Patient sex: F
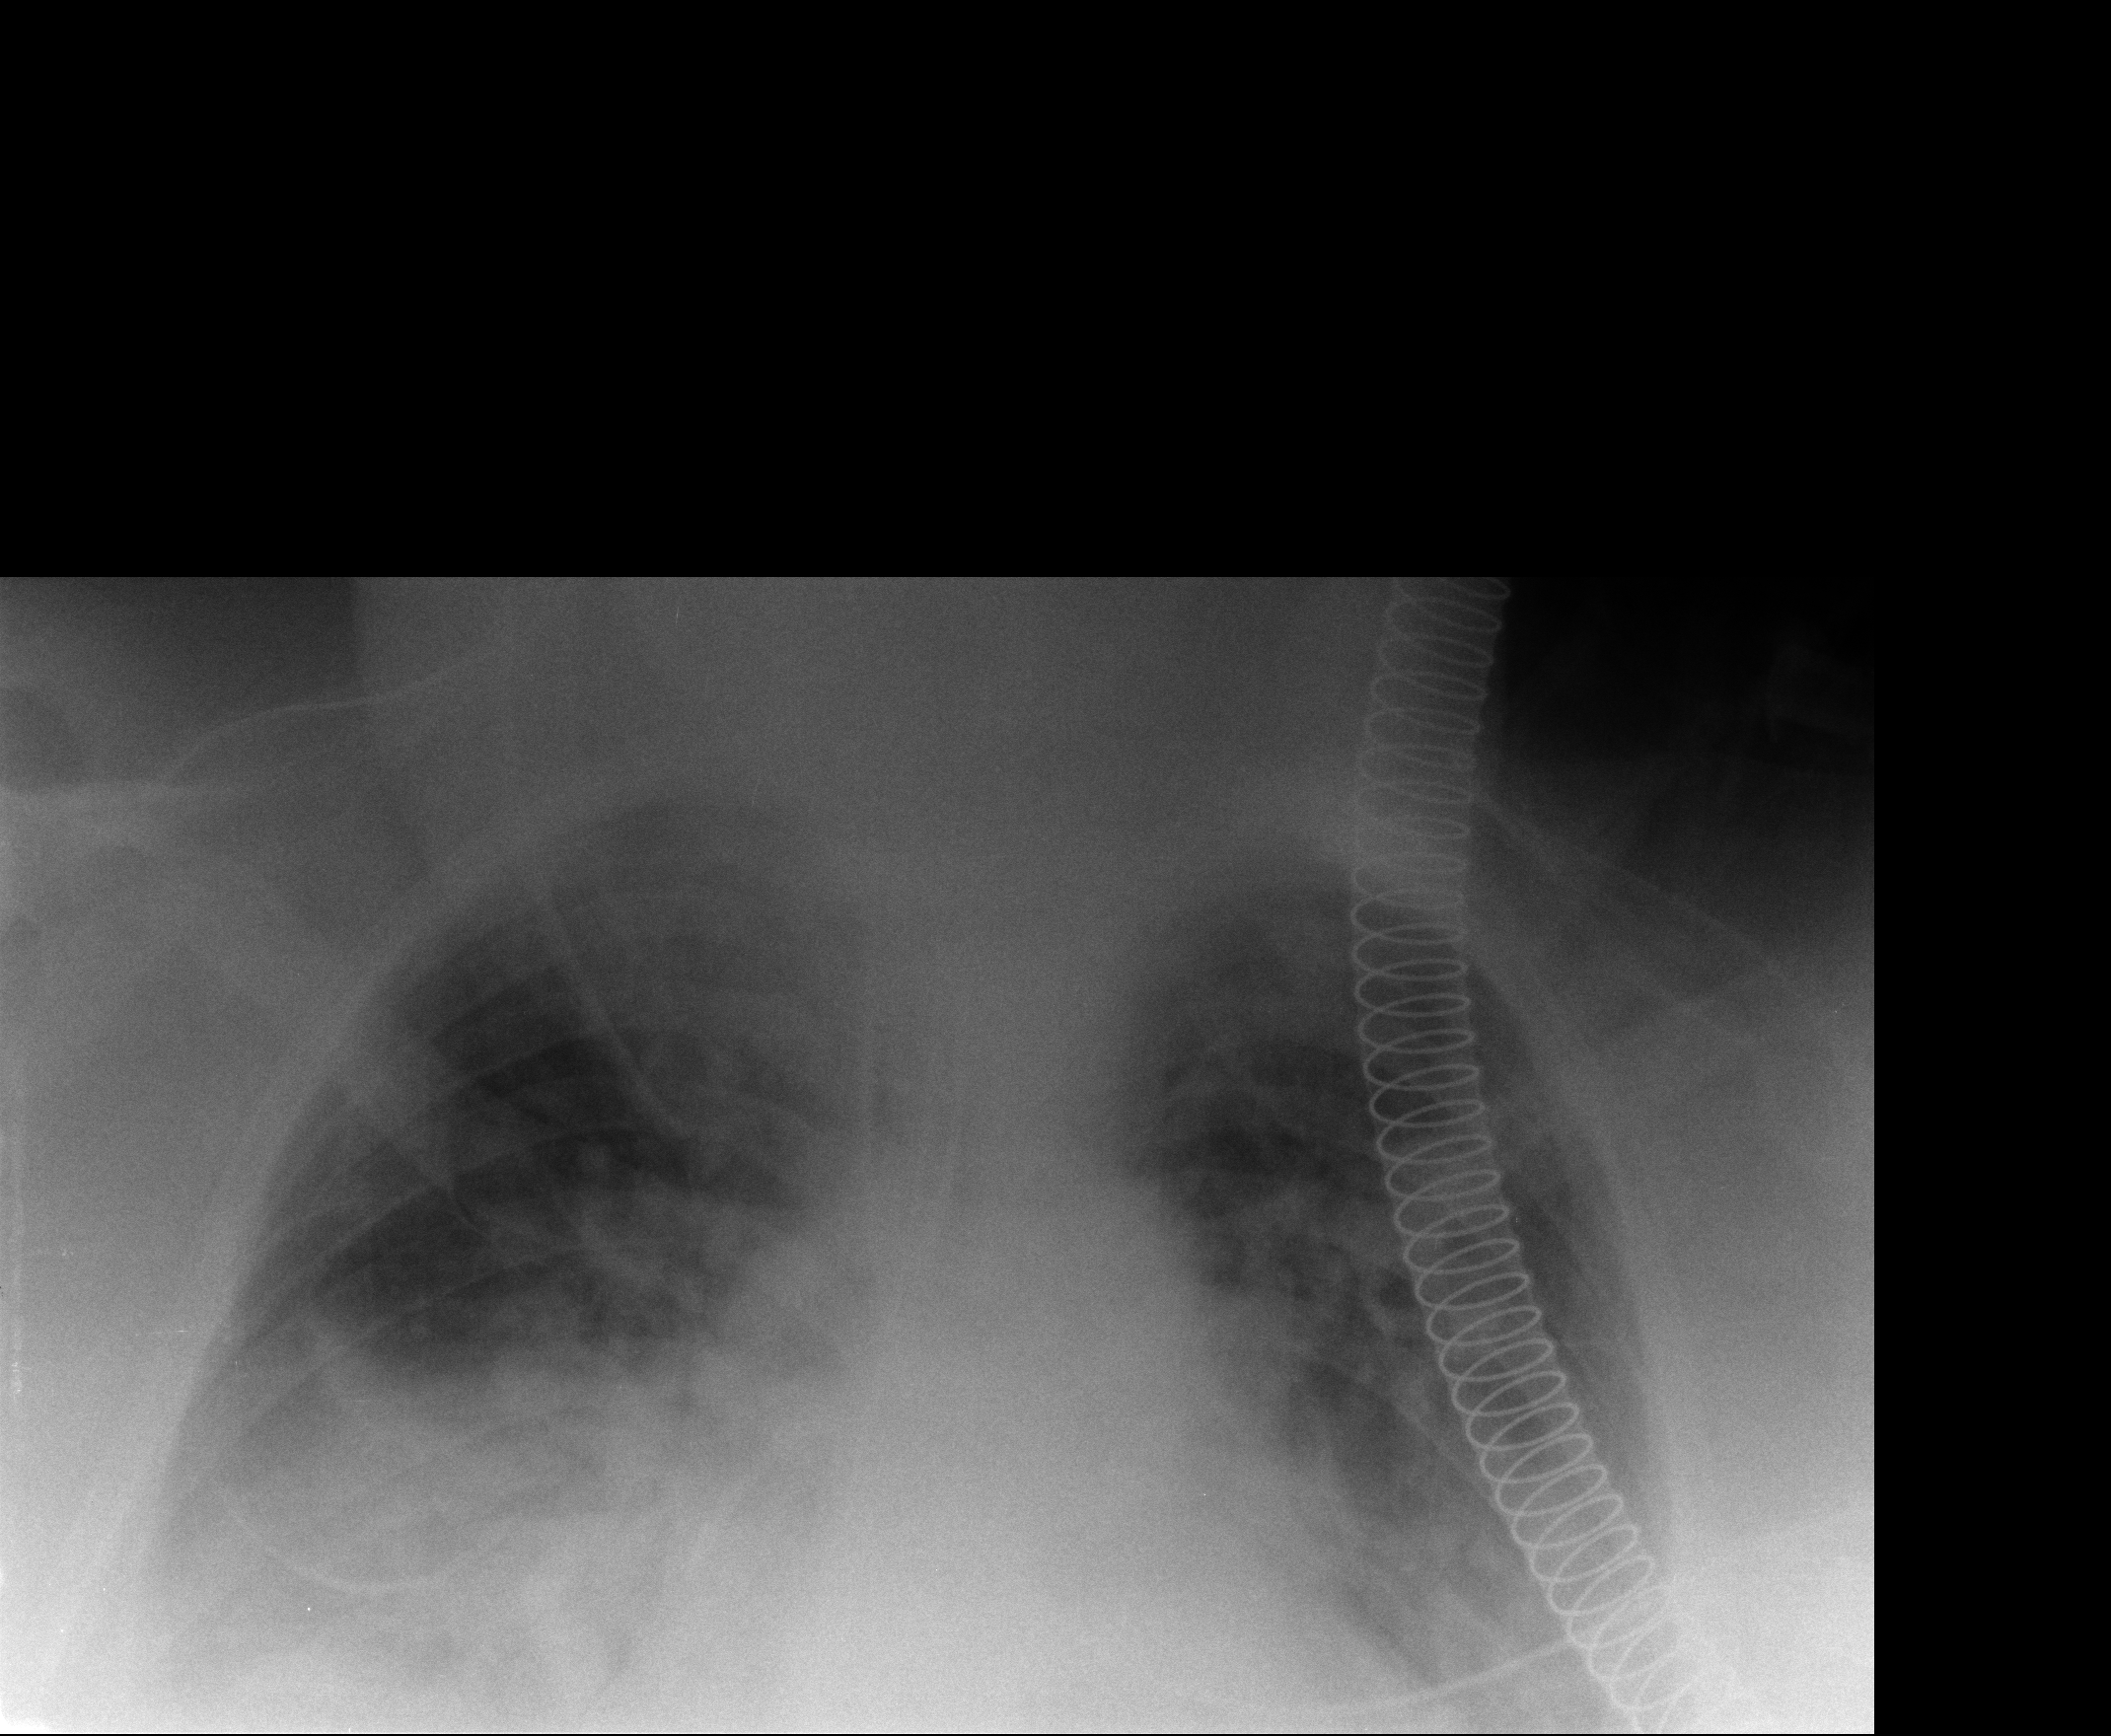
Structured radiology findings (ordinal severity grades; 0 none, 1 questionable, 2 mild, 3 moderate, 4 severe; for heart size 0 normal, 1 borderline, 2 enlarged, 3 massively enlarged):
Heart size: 2
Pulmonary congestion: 2
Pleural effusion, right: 2
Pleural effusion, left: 2
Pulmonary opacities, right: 2
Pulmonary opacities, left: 1
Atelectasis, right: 2
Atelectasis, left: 2